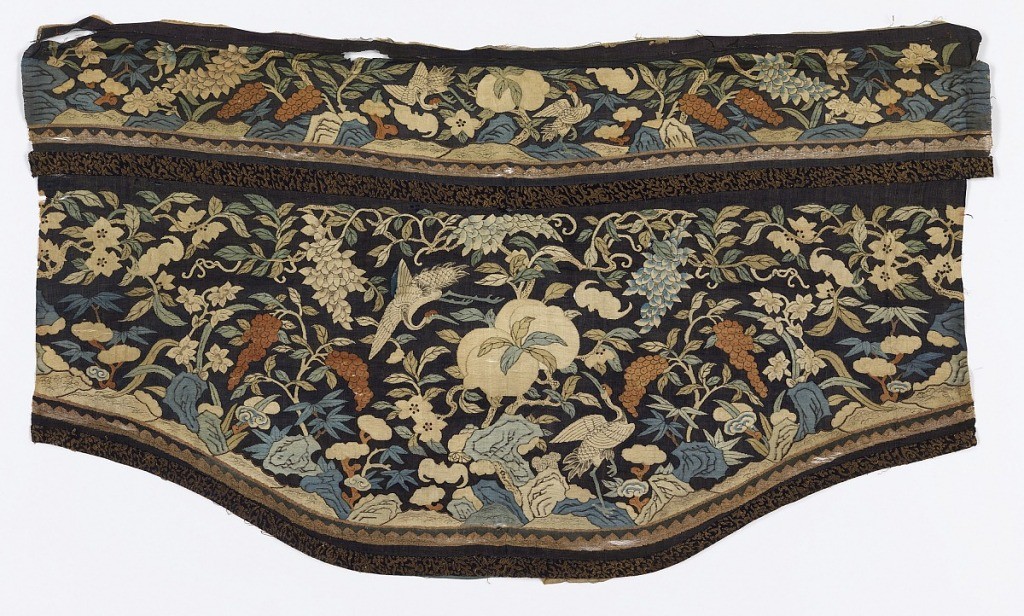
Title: Panel
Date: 19th century
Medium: silk, metallic Technique: slit tapestry
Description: Fruit and flowering trees growing from rocks on a dark blue background. Two cranes and two bats in sky. Some painted details.